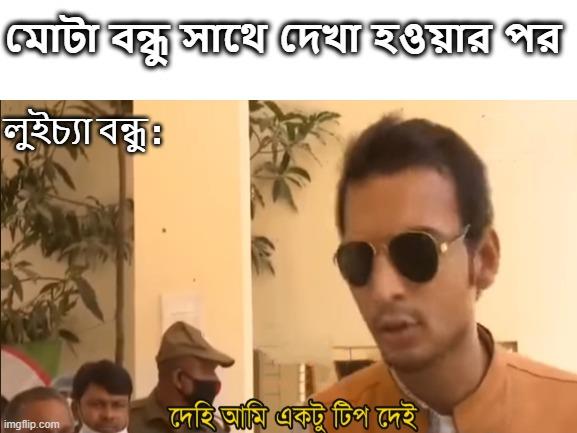
Caption: মোটা বন্ধু সাথে দেখা হওয়ার পর   লুইচ্যা বন্ধু :     দেহি আমি একটু টিপ দেই
Label: non-hate